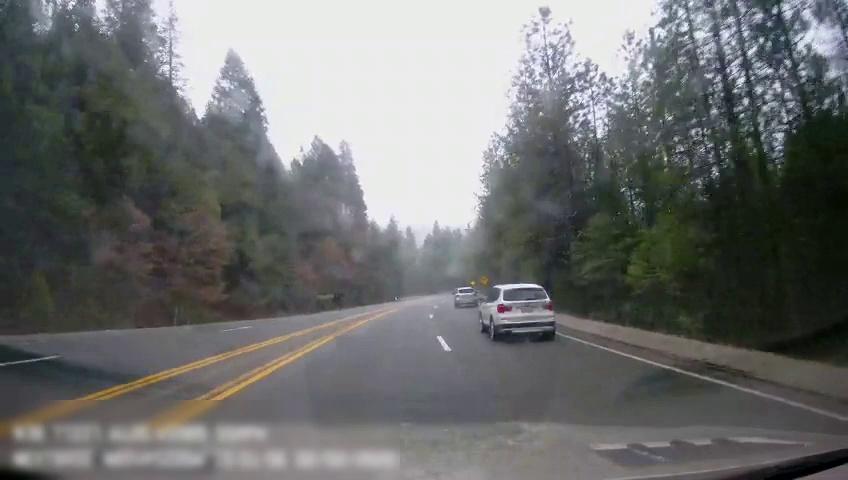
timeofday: Day
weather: Cloudy
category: Drivable Space
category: Vehicles | SUV
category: Vehicles | SUV
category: Lanes | Current Lane
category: Lanes | Current Lane
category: Lanes | Opposite Lane
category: Lanes | Alternate Lane
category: Lanes | Alternate Lane
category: Lanes | Alternate Lane
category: Lanes | Opposite Lane